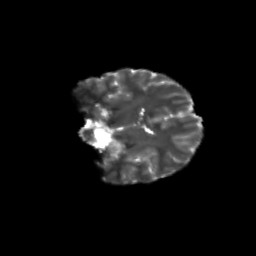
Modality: T2w
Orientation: coronal
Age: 12
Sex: male
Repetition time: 9.512 s
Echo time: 0.089 s